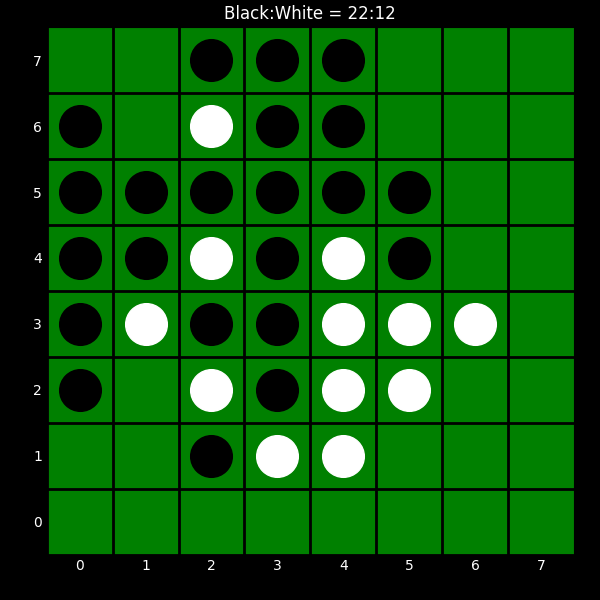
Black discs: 22
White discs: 12